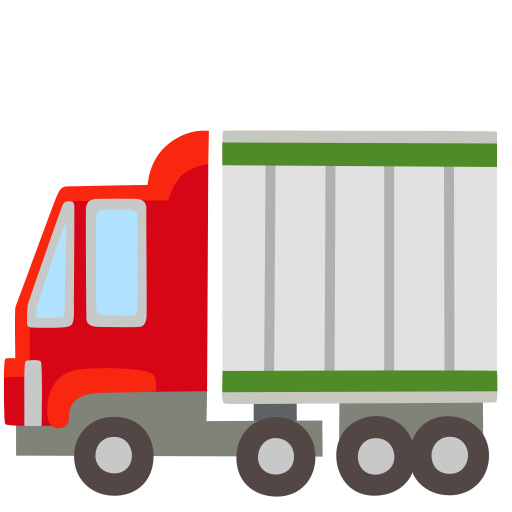
Emoji: 🚛